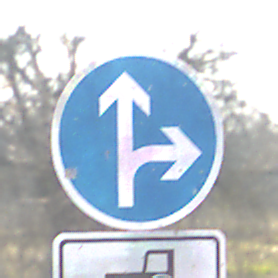
Verkehrszeichen: VorgeschriebeneFahrtrichtungGeradeausOderRechts
Zusatzzeichen unten: MehrspurigeFahrzeugeFrei8
Umgebung: Outdoor, Suburban
Tageszeit: MorningAfternoon
Wetter: PartlyCloudy
Licht: Natural
Jahreszeit: NotSpecified
Kontrast: HighContrast